Field crop: maize
Growth stage: 1
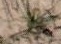
Species: salsola